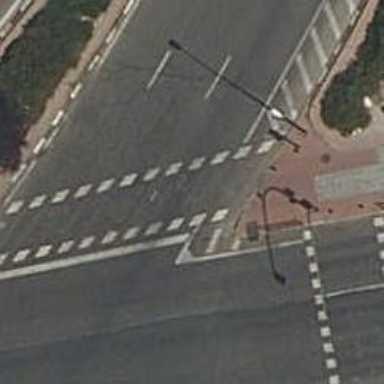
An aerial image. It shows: Road with traffic signals and zebra crossing with traffic signals.